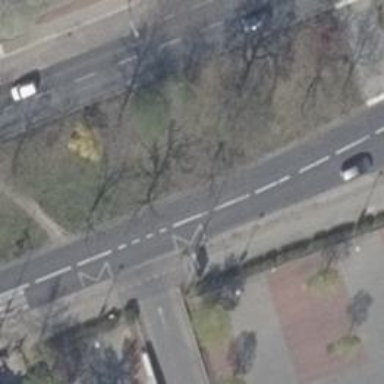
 there is cycleway shared with busway track."